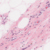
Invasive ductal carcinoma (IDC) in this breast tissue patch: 0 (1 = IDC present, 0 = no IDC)